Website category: book
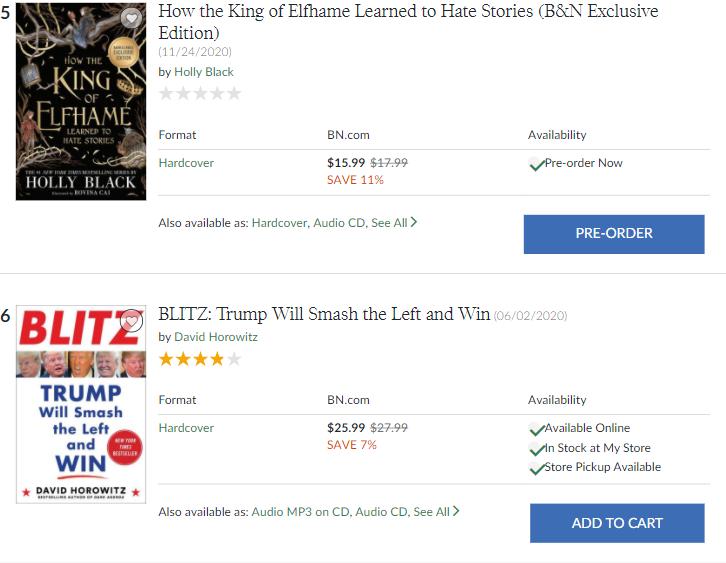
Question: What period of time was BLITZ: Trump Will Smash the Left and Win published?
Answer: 06/02/2020

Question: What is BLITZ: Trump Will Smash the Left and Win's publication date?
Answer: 06/02/2020

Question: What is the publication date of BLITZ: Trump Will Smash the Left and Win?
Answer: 06/02/2020

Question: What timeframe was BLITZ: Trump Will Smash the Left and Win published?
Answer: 06/02/2020

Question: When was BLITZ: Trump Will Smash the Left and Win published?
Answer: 06/02/2020

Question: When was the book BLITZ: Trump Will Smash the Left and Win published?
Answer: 06/02/2020

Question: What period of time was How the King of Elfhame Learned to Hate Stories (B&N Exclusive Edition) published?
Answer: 11/24/2020

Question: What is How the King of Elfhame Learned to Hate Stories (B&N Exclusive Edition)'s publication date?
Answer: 11/24/2020

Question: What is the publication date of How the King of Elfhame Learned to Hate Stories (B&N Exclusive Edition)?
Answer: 11/24/2020

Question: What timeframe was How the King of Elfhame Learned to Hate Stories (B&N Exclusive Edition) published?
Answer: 11/24/2020

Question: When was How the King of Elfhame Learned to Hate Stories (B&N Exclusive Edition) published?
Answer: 11/24/2020

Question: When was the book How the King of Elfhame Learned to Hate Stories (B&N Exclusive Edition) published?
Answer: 11/24/2020

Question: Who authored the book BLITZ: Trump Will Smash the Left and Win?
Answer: David Horowitz

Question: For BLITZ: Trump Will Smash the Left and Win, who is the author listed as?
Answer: David Horowitz

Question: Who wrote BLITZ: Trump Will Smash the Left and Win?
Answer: David Horowitz

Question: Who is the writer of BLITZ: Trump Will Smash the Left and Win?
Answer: David Horowitz

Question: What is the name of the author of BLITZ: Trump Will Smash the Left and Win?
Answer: David Horowitz

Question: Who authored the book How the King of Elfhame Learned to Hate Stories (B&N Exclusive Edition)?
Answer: Holly Black

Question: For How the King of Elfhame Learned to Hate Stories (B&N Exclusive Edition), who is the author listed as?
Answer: Holly Black

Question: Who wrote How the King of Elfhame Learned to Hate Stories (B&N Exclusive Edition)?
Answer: Holly Black

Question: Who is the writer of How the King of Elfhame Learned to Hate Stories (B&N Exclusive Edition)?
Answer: Holly Black

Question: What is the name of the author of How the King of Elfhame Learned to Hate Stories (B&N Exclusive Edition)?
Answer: Holly Black

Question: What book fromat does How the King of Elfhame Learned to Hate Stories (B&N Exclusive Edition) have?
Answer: Hardcover

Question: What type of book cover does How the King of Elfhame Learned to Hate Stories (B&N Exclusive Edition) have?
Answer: Hardcover

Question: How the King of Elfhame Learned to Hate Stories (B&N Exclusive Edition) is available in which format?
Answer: Hardcover

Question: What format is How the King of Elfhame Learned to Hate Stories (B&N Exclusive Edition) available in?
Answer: Hardcover

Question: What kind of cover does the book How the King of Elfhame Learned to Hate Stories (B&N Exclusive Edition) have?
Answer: Hardcover

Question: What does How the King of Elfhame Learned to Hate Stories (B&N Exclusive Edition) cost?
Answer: $15.99

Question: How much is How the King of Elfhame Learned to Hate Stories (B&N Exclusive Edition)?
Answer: $15.99

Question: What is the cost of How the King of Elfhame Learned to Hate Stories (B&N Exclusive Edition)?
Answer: $15.99

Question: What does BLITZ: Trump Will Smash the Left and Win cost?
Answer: $25.99

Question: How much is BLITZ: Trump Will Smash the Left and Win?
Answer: $25.99

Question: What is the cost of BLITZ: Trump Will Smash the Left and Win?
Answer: $25.99

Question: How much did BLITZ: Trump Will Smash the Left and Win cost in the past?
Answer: $27.99

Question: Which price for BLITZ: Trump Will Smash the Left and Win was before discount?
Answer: $27.99

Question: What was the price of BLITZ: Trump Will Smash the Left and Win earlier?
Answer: $27.99

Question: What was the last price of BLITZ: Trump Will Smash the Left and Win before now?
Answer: $27.99

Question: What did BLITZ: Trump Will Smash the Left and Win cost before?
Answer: $27.99

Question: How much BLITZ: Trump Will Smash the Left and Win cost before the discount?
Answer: $27.99

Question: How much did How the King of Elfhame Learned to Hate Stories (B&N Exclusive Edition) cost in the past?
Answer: $17.99

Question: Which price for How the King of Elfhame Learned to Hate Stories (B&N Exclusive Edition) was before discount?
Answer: $17.99

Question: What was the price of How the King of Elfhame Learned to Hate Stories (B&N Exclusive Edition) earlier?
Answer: $17.99

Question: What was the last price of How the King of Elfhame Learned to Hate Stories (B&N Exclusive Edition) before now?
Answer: $17.99

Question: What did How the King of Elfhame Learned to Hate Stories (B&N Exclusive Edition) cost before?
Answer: $17.99

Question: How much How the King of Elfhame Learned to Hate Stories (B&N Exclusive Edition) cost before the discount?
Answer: $17.99

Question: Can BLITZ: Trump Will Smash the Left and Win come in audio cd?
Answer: yes

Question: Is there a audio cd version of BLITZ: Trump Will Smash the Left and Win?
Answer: yes

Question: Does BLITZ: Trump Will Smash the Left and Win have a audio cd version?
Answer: yes

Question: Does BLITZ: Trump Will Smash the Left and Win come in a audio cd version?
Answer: yes

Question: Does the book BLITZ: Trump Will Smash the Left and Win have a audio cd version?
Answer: yes

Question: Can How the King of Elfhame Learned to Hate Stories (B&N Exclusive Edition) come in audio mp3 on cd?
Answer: no

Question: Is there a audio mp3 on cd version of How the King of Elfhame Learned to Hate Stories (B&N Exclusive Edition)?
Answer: no

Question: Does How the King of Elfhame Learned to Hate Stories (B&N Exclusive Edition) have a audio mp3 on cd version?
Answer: no

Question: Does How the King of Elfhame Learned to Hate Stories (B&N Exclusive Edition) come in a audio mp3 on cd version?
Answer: no

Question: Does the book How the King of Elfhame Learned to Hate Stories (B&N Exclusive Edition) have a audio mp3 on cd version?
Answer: no

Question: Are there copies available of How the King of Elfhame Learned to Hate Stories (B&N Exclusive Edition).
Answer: no

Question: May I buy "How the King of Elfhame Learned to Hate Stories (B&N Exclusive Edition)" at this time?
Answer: no

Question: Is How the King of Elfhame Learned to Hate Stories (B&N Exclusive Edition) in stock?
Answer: no

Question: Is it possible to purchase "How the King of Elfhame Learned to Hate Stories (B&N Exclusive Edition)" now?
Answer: no

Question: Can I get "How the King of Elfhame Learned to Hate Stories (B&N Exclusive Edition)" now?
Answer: no

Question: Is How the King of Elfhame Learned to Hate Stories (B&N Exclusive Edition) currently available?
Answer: no

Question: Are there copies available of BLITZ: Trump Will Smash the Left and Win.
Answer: yes

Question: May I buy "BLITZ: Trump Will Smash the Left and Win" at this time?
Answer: yes

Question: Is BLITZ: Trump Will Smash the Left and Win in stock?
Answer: yes